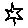
Label: star